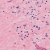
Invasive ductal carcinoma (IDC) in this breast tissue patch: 0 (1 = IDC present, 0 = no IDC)